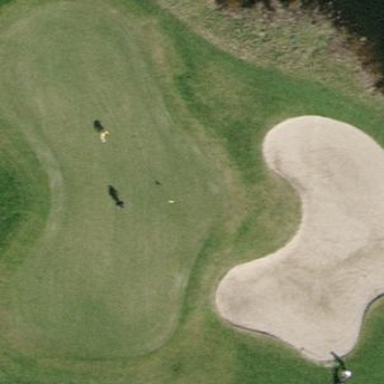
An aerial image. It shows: Green golf area with grass land use.